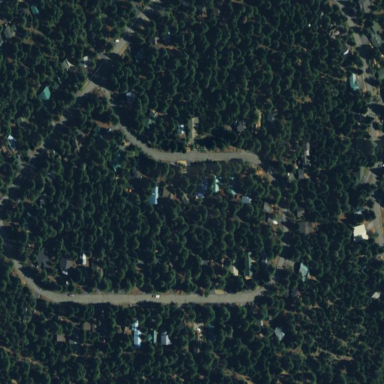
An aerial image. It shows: Evergreen woodland with needle-leaved trees.